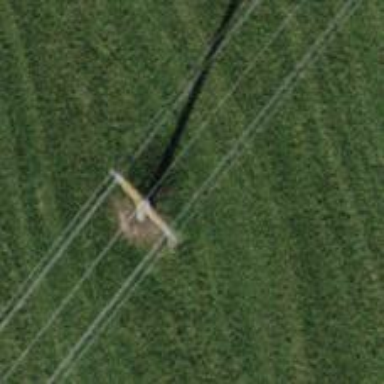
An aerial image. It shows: Power pole.